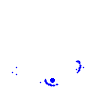
Particle: pion